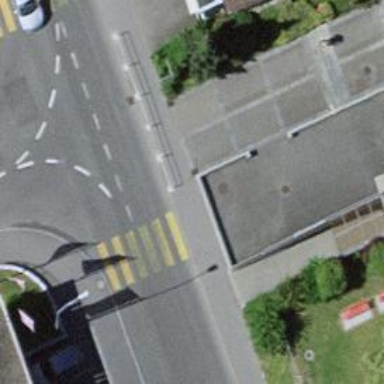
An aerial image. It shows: Kerb barrier.